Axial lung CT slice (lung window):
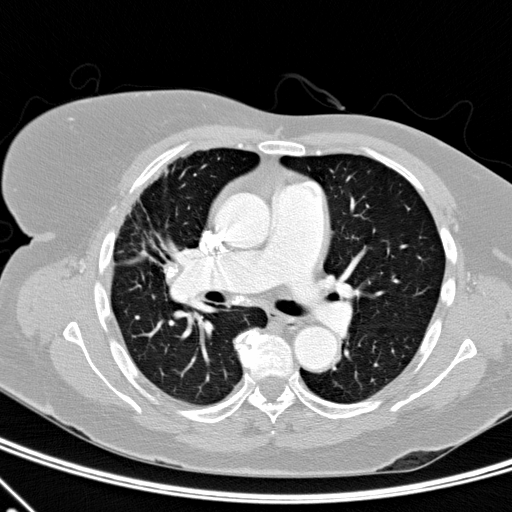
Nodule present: no